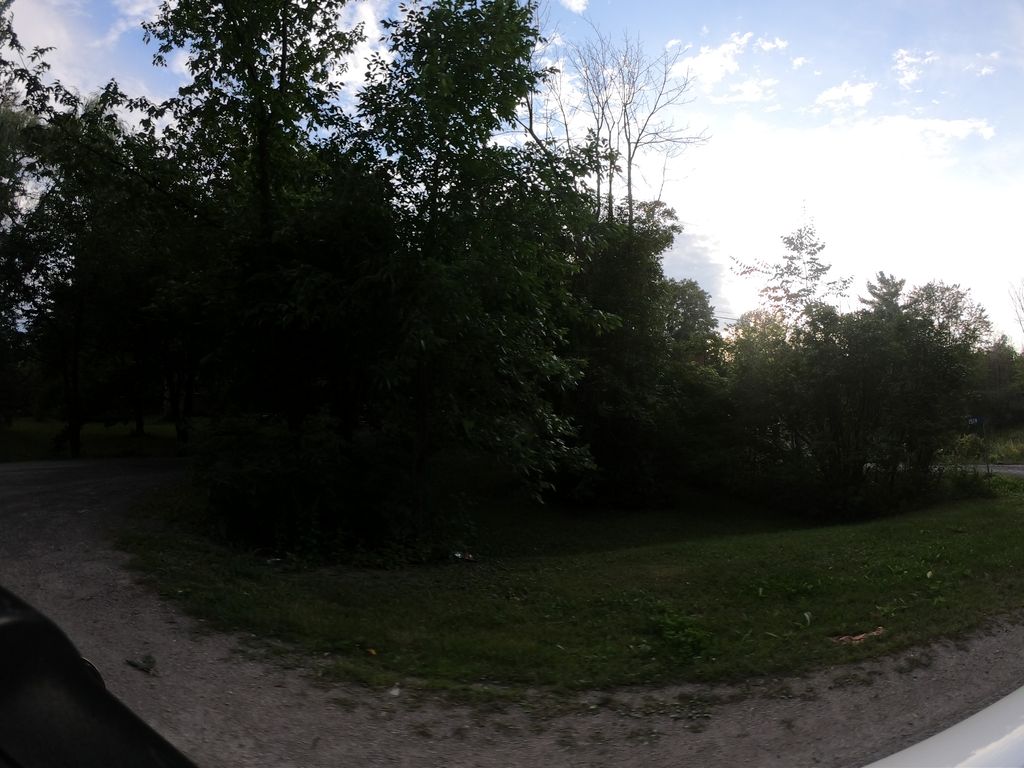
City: ottawa-gatineau